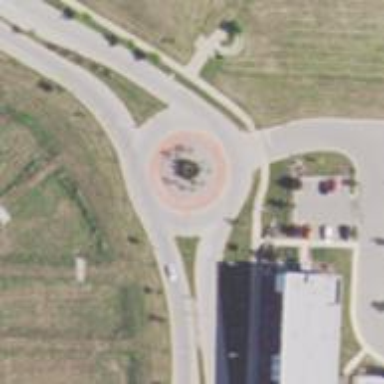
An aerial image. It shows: Roundabout at tertiary road junction.